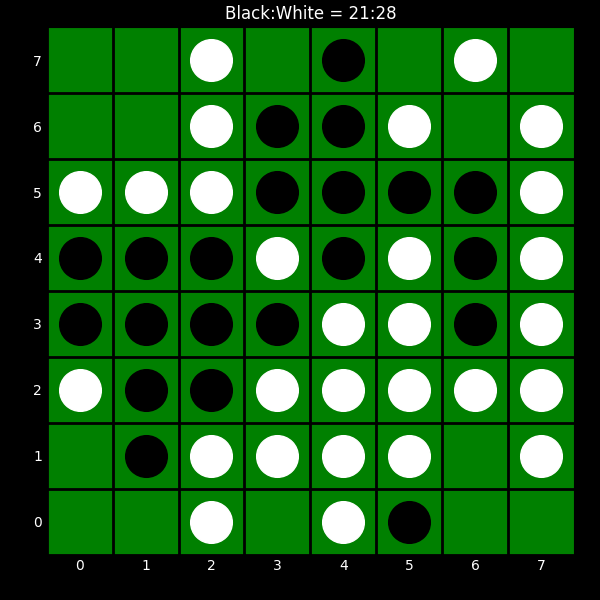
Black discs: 21
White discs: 28